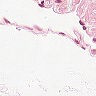
Metastatic tissue present: no